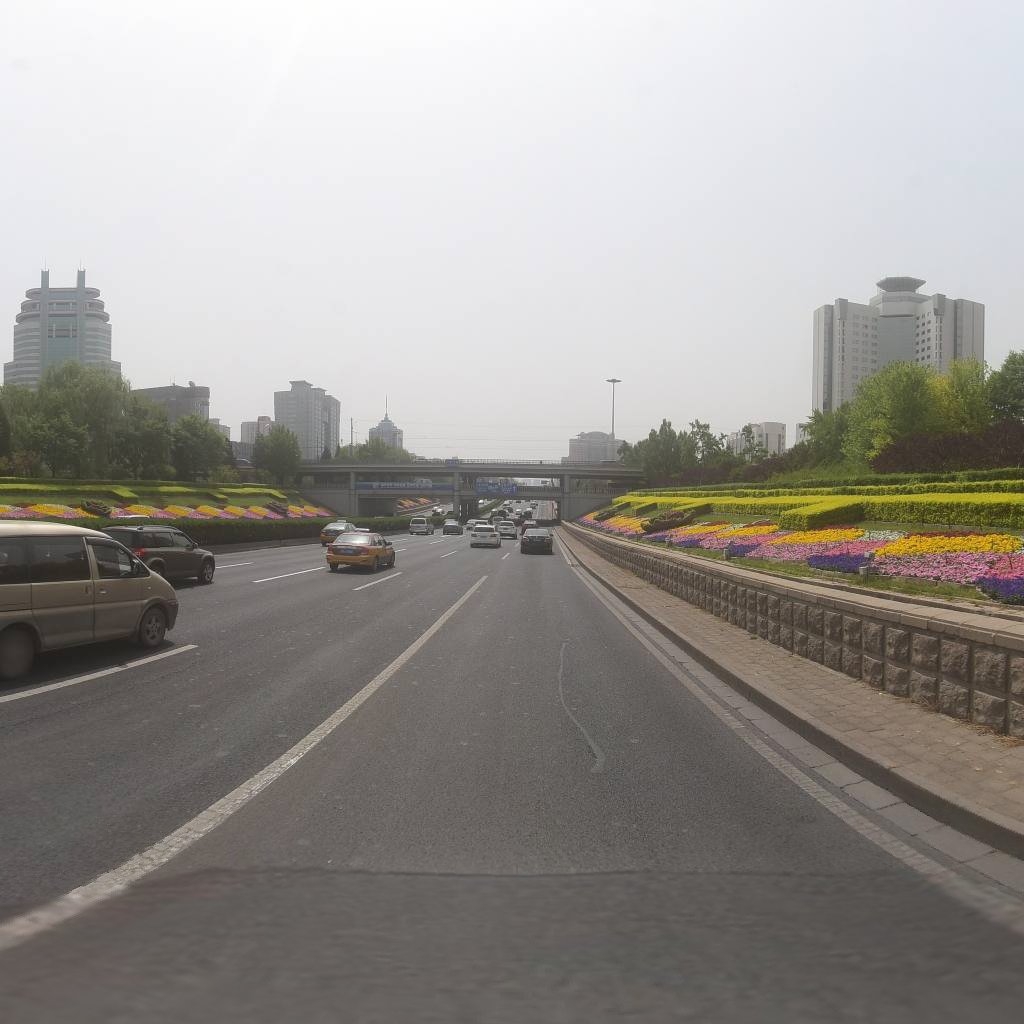
Region: Xicheng
Road damage annotations: longitudinal crack, longitudinal patch